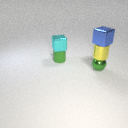
small blue metal cube above small green metal sphere